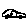
Label: car